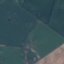
Label: AnnualCrop